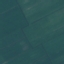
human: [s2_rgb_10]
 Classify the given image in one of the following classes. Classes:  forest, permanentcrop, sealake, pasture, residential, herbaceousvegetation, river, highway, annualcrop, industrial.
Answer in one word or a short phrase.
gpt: Pasture